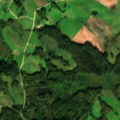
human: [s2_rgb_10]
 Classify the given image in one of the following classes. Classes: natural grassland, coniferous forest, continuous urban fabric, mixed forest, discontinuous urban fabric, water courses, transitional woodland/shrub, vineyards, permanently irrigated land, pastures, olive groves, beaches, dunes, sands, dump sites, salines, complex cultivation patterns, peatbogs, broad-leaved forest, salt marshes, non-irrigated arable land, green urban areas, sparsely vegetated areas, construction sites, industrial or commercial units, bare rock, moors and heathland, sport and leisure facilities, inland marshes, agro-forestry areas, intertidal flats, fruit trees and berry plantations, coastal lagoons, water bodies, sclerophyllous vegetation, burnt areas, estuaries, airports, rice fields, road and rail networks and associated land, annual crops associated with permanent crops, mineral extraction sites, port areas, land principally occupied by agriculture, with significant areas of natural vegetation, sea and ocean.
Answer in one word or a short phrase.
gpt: complex cultivation patterns, land principally occupied by agriculture, with significant areas of natural vegetation, broad-leaved forest